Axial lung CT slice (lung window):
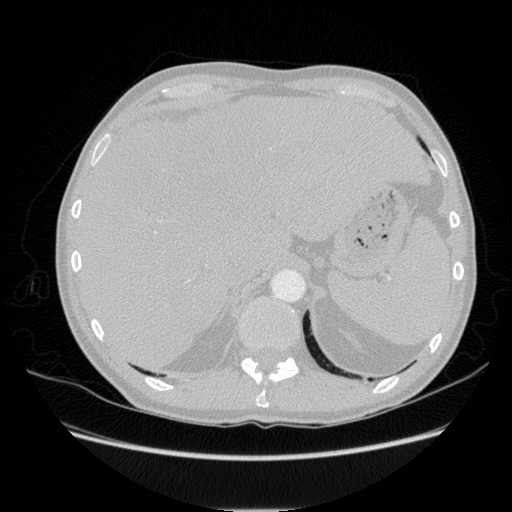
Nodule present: no